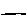
Label: line